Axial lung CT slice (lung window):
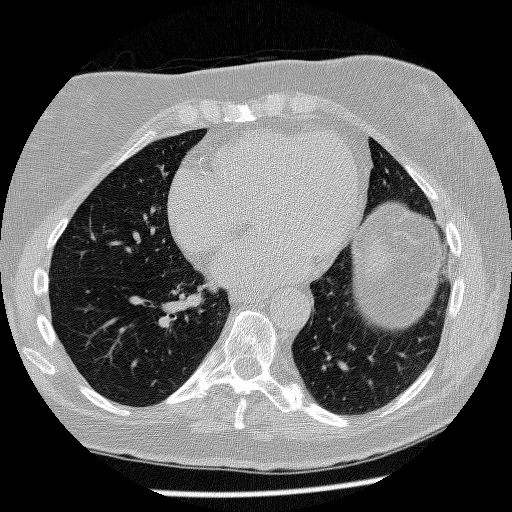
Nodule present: no